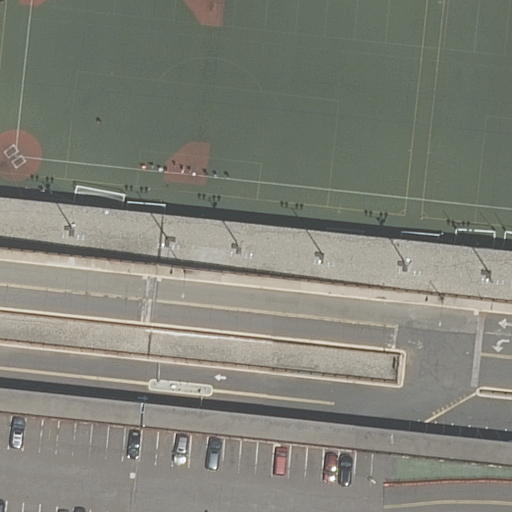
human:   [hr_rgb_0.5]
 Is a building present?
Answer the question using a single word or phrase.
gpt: yes

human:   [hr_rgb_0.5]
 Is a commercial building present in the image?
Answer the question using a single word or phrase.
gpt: no

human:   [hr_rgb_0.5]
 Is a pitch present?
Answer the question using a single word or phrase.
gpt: yes

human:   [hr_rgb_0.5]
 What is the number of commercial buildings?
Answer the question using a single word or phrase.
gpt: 0

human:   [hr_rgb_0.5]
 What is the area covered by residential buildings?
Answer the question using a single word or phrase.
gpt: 5777m2

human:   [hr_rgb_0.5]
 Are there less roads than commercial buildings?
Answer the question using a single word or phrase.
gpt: no

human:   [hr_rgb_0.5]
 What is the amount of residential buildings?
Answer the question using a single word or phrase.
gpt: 1

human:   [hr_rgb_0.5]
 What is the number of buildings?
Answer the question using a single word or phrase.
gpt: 1

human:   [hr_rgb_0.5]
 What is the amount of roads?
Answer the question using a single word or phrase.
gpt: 2

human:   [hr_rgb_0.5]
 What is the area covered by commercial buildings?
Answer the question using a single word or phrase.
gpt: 0m2

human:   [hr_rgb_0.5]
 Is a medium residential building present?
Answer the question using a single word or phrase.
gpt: no

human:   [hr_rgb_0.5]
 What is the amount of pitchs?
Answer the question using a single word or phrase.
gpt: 2

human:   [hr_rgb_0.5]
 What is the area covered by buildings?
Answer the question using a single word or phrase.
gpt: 5777m2

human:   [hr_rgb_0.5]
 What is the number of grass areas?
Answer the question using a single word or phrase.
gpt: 1

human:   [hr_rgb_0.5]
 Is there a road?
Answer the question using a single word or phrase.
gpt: yes

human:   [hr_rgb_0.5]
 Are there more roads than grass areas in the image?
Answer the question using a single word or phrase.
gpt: yes

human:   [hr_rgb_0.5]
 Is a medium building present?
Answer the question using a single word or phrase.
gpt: no

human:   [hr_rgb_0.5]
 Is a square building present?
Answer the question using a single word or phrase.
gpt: no

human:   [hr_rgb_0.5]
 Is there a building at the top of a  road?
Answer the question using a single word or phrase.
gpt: no

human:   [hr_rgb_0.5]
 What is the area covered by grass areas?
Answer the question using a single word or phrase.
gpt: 4031m2

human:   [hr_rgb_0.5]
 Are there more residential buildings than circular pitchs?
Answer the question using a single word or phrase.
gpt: yes

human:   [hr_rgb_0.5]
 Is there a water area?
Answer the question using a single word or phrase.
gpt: no

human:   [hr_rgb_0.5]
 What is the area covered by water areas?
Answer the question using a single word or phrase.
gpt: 0m2

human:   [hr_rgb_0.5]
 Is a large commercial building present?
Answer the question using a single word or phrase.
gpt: no

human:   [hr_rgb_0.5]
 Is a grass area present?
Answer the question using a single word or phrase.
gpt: yes

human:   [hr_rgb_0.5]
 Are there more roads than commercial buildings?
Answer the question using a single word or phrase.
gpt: yes

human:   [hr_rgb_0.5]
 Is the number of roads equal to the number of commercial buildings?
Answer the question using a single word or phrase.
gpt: no

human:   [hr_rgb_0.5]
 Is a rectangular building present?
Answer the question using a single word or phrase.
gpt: yes

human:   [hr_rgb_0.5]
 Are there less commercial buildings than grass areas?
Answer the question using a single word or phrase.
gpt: yes

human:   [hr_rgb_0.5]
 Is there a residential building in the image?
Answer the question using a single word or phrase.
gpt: yes

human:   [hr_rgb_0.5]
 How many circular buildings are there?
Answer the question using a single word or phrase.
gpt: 0

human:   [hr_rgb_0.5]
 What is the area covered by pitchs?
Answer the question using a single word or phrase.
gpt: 1051m2

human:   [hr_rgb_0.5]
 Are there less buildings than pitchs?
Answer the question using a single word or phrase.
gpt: yes

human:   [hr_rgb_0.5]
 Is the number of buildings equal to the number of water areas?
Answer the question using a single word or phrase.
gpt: no

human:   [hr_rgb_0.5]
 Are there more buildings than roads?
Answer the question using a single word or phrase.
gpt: no

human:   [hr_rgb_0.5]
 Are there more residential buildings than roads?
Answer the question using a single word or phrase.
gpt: no

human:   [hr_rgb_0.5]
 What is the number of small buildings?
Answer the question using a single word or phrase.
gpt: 0

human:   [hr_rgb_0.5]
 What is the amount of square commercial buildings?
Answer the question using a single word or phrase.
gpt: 0

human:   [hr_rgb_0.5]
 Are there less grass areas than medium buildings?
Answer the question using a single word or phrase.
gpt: no

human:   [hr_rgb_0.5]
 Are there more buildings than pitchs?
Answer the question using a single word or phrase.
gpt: no

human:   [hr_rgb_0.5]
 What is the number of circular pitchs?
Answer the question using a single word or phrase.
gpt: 0

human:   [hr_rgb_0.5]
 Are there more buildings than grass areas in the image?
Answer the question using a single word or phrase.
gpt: no

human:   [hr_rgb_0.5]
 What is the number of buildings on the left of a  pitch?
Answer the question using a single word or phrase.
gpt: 0

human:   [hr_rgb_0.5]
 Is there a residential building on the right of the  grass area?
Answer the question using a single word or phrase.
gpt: no

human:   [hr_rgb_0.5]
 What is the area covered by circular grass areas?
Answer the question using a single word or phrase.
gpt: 0m2

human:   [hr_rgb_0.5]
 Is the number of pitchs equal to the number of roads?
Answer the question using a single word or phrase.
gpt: yes

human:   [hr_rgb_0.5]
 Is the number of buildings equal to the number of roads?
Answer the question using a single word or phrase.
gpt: no

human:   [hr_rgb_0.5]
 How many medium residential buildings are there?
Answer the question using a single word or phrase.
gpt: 0

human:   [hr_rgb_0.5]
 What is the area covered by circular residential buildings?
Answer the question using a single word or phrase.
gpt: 0m2

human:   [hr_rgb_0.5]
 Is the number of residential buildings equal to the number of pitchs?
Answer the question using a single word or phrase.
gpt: no

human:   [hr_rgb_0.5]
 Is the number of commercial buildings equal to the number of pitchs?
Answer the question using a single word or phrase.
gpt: no

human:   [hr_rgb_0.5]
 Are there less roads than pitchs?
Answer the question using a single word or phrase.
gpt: no

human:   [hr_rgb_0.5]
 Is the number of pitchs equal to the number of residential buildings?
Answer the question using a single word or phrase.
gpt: no

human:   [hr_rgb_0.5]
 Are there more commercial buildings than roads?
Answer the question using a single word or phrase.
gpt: no

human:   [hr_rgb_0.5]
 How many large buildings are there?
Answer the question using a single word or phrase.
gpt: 1

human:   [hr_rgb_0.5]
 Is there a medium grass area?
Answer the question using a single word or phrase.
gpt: no

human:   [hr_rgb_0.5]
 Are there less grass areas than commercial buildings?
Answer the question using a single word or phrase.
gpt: no

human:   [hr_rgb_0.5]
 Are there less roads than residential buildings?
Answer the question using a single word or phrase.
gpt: no

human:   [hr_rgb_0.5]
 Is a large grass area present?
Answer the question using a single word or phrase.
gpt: yes

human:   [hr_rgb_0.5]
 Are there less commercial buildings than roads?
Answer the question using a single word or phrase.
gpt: yes

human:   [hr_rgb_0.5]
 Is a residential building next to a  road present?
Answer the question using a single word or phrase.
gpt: yes

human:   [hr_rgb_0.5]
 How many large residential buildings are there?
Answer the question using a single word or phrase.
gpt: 1

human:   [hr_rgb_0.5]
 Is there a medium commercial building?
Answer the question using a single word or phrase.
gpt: no

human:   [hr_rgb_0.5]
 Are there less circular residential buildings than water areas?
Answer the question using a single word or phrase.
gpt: no